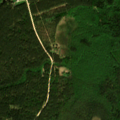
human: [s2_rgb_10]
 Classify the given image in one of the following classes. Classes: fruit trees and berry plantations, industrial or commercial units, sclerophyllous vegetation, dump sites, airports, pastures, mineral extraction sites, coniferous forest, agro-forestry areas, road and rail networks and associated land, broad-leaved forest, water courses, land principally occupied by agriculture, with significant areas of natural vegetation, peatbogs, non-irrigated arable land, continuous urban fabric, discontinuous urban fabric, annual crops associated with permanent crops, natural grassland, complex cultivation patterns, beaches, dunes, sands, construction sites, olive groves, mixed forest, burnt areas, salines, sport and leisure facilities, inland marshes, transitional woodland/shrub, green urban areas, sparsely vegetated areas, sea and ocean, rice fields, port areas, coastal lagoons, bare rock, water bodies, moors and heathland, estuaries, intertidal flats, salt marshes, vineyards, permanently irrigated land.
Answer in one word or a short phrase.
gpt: land principally occupied by agriculture, with significant areas of natural vegetation, broad-leaved forest, coniferous forest, mixed forest